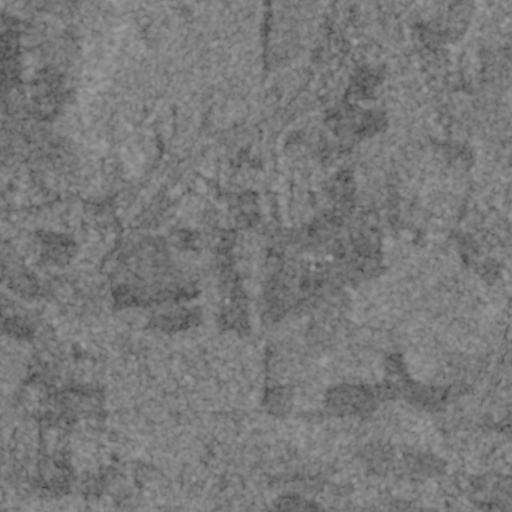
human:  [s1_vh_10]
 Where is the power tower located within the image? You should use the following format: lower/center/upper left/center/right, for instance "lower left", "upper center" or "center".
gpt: The power tower is located in the lower of the image.
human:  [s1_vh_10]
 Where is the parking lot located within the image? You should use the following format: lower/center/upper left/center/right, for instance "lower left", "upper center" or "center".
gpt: There is no parking lot in the image.

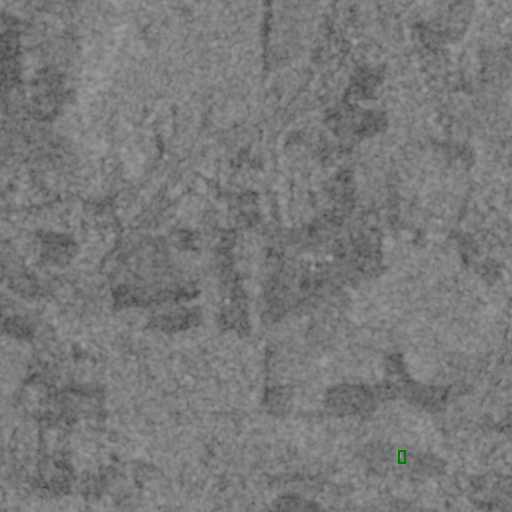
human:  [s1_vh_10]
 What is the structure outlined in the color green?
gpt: The structure outlined in green is a building.
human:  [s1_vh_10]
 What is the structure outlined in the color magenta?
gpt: There is no magenta outline.